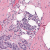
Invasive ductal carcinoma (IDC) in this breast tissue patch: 1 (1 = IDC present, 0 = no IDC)